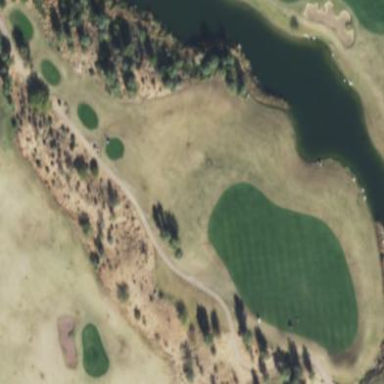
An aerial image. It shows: Rough grassy area used for golf.